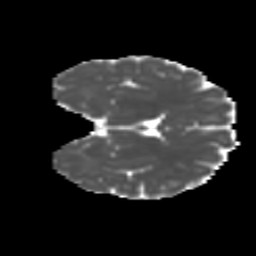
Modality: MD
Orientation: coronal
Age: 10
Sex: female
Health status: ill
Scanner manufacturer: ge
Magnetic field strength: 3 T
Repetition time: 6.752 s
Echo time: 0.079 s